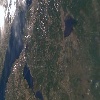
Label: land